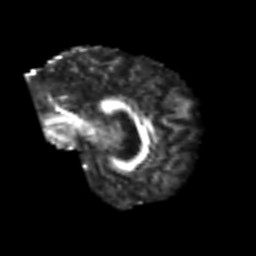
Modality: FA
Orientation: sagittal
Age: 49
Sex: male
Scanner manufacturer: siemens
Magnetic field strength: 3 T
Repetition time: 6.1 s
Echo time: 0.101 s